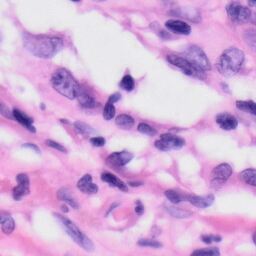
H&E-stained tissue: Skin